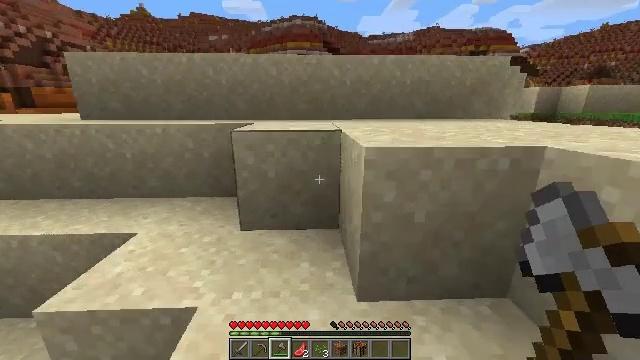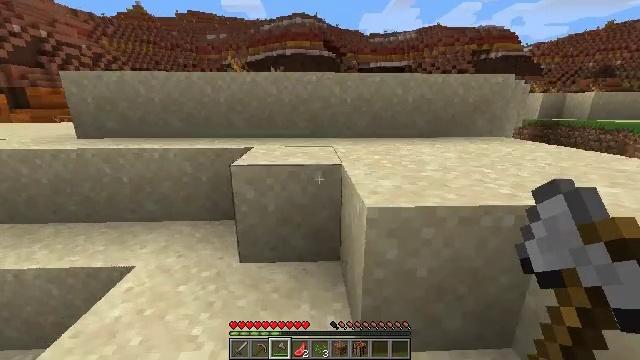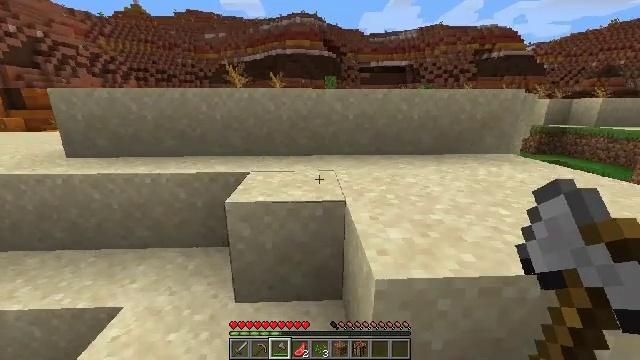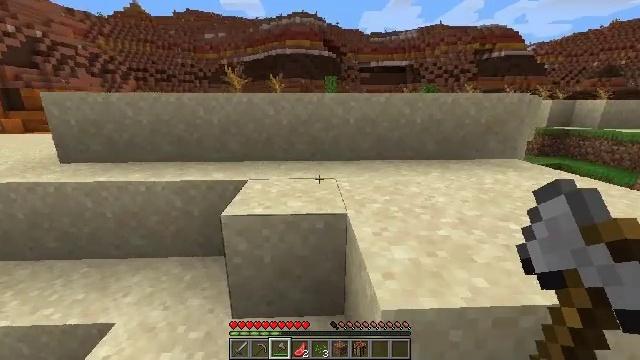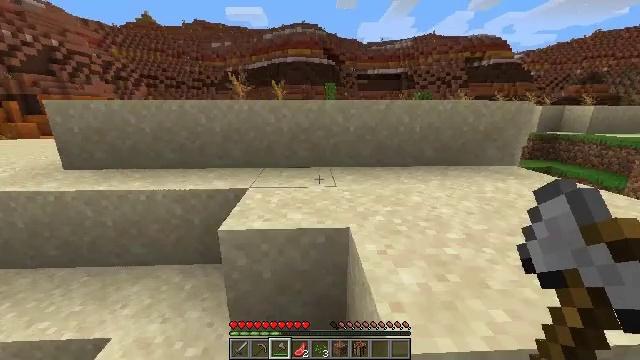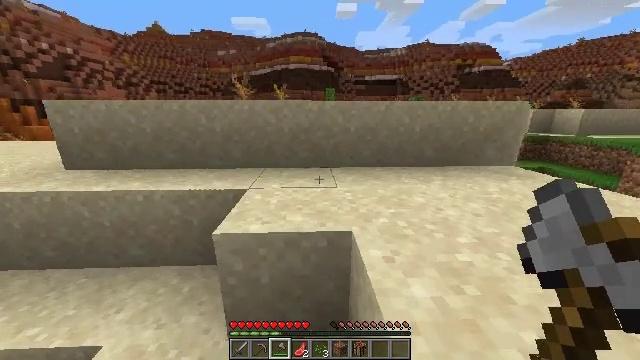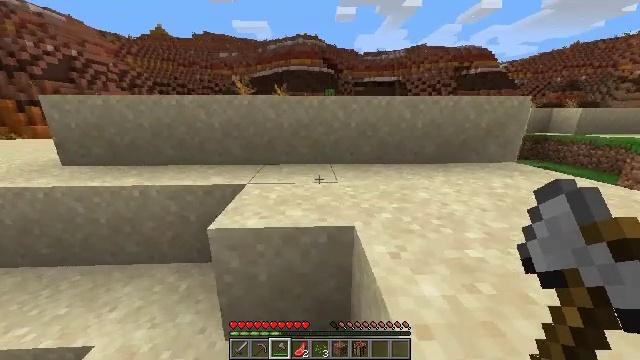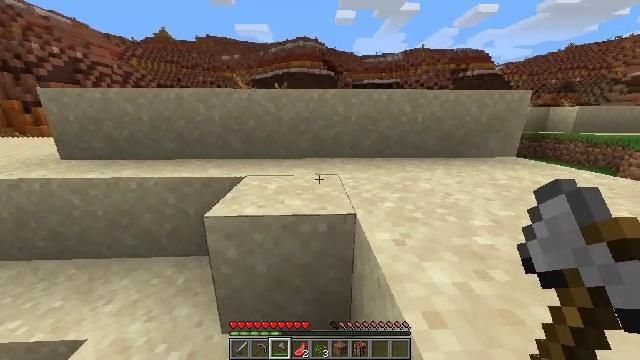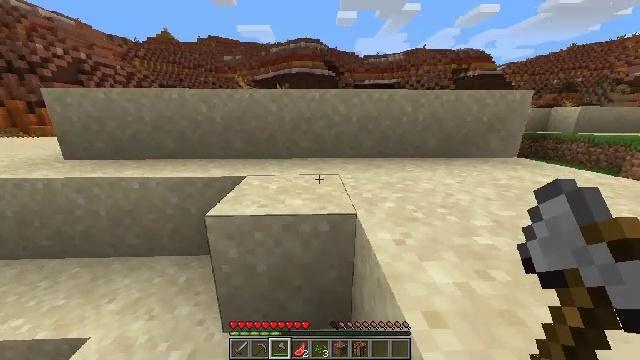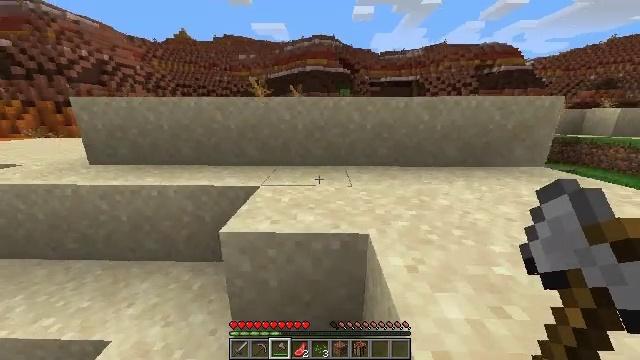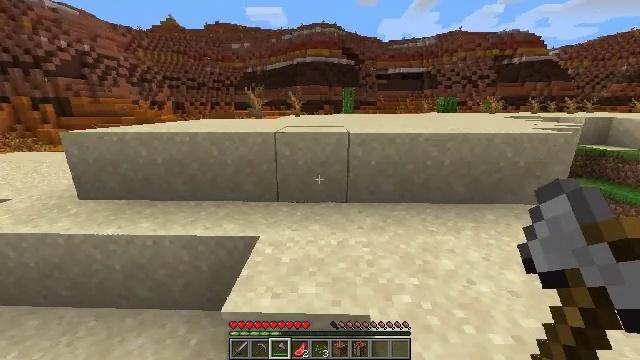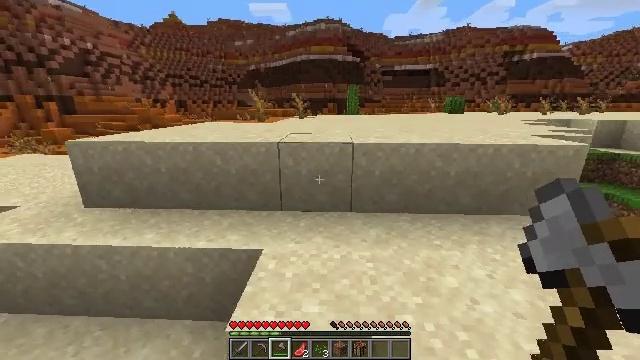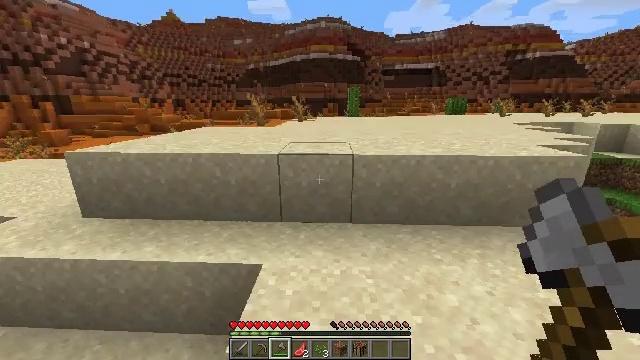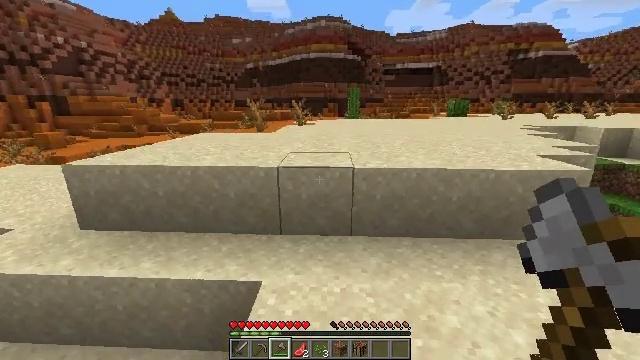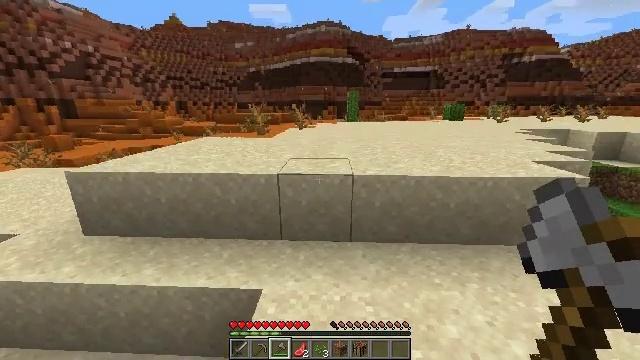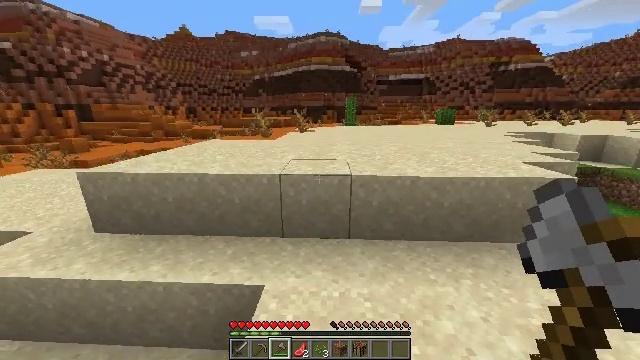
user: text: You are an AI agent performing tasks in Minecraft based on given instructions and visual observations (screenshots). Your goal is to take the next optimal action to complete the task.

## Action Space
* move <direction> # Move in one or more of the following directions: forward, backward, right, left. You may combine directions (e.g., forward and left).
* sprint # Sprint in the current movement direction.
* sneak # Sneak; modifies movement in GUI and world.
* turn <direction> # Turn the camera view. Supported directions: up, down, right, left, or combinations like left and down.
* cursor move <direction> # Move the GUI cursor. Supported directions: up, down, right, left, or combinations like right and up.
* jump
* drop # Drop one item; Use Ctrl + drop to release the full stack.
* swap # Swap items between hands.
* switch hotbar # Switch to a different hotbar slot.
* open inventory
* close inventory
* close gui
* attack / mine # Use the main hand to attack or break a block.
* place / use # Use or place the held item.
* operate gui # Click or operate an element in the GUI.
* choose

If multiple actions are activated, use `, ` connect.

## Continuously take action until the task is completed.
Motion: motion action
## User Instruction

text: Use a pickaxe to mine brown terracotta.
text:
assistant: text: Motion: move forward, sprint, jump
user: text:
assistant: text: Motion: move forward, sprint, jump
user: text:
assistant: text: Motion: move forward, sprint, jump
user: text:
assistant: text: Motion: move forward, sprint, jump
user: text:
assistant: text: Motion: move forward, sprint, jump
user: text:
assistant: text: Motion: move forward, sprint, jump
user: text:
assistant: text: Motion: move forward, sprint, jump
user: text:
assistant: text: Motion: move forward, sprint, jump
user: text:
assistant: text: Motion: move forward, sprint, turn left, jump
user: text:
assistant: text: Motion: move forward, sprint, jump
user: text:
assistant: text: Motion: move forward, sprint, jump
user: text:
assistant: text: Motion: move forward, sprint, jump
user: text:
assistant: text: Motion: move forward, sprint, jump
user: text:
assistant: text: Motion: move forward, sprint, jump
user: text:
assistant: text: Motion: move forward, sprint, jump
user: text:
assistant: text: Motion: move forward, sprint, jump
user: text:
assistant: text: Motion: move forward, sprint, jump
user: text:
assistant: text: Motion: move forward, sprint, jump
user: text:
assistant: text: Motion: move forward, sprint, jump
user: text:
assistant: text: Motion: move forward, sprint, jump
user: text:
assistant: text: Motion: move forward, sprint, jump
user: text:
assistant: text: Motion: move forward, sprint, turn left, jump
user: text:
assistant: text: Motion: move forward, sprint, turn left, jump
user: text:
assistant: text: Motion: move forward, sprint, turn left and down, jump
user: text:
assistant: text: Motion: move forward, sprint, turn left, jump
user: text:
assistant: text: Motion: move forward, sprint, turn left, jump
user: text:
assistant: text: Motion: move forward, sprint, turn left, jump
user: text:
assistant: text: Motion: move forward, sprint, turn left, jump
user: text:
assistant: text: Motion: move forward, sprint, jump
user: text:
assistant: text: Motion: move forward, sprint, jump